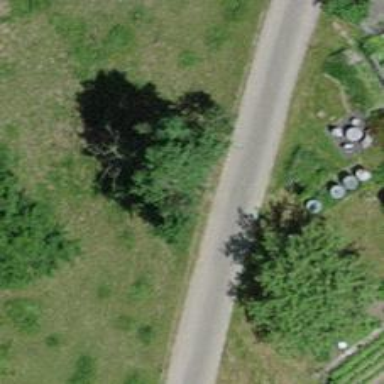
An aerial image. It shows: Broadleaved tree with lush foliage.